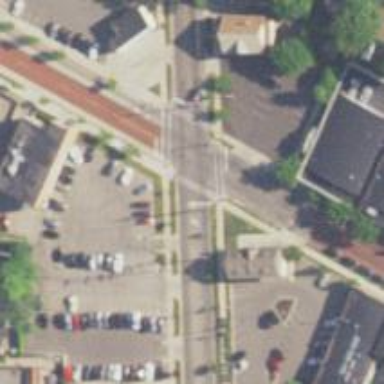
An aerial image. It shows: Marked road crossing with line markings.